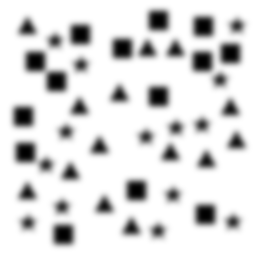
Squares: 14
Triangles: 14
Stars: 14
Total shapes: 42